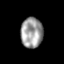
Tissue: prostate
Cell type: T cells
Senescence score: 0.7707
Nuclear area (px): 648
Mean DAPI intensity: 157.67